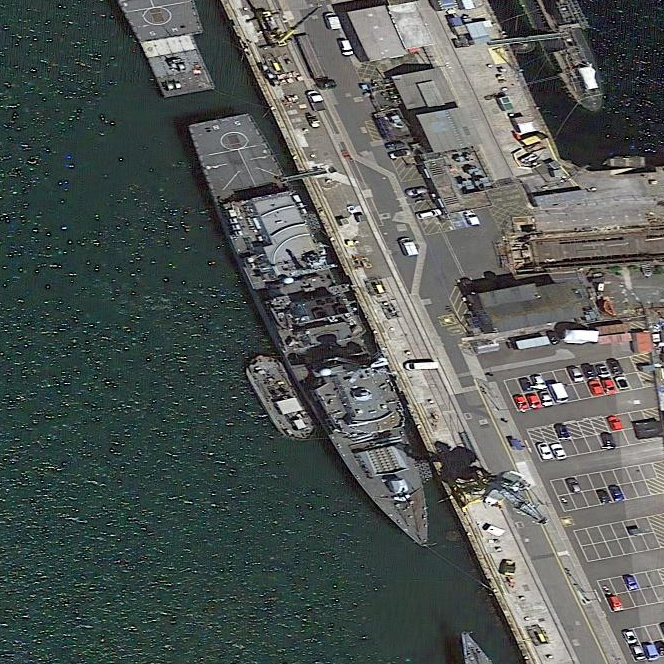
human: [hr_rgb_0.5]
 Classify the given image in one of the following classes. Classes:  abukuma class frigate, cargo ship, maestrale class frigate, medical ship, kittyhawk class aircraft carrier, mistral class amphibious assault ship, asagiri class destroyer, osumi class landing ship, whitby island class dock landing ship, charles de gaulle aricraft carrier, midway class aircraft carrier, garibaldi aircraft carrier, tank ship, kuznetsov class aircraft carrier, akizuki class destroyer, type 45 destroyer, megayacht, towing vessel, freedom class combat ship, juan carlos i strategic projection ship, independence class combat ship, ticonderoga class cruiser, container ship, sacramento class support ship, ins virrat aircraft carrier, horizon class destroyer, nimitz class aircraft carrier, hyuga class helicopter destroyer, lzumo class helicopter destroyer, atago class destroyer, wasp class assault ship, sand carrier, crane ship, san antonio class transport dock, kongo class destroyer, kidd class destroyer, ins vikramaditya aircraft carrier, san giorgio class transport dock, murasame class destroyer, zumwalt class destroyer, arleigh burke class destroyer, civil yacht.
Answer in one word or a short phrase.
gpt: Type 45 destroyer